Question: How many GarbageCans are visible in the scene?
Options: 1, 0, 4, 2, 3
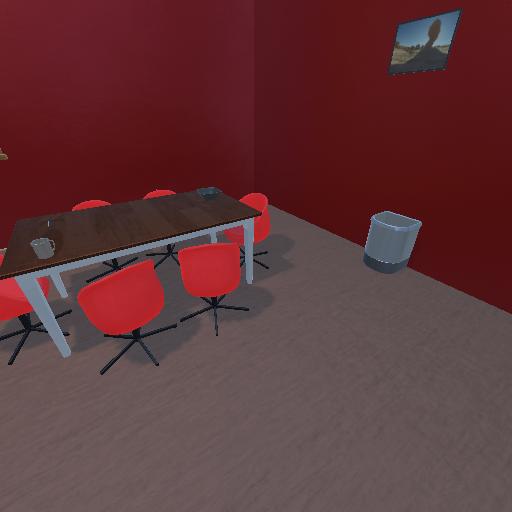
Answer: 1